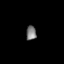
Tissue: prostate
Cell type: B cells
Senescence score: 0.8397
Nuclear area (px): 143
Mean DAPI intensity: 123.42